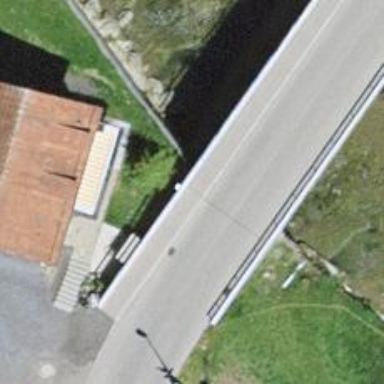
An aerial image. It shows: Asphalt sidewalk with embankment.